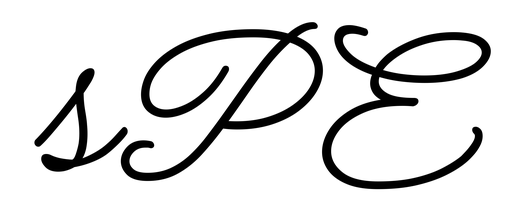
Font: MeowScript-Regular